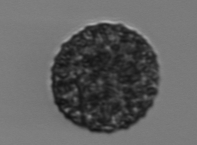
Label: Vicicitus_globosus